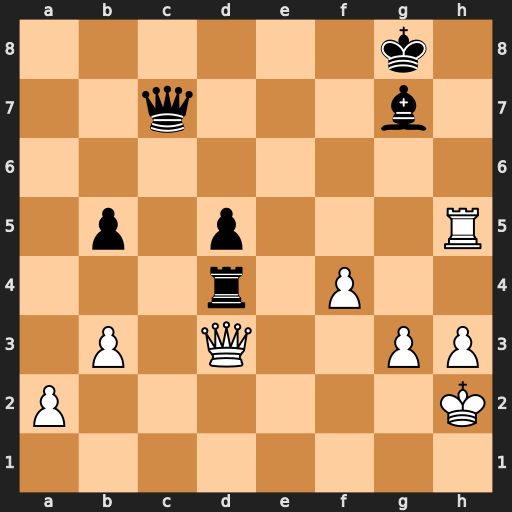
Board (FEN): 6k1/2q3b1/8/1p1p3R/3r1P2/1P1Q2PP/P6K/8
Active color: w
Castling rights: -
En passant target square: -
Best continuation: Qh7+ Kf8 Rf5+